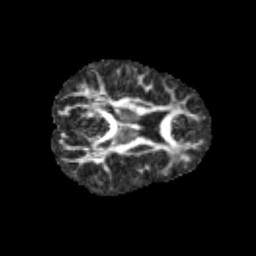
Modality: FA
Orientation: axial
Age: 9
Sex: female
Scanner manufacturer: siemens
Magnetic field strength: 3 T
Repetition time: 3.8 s
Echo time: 0.07 s